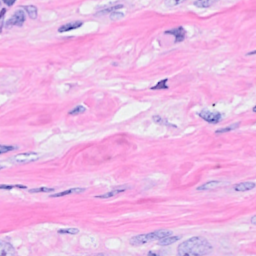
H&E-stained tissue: Breast